Question: I have the following page:
<URL>
If you look at the top-right-hand corner, then you can see that the settings & chat pic and the username is aligning with the lower border of the profile picture.
How could I make all elements in top-right-hand-corner align in the middle of the top-bar?
The top-bar is supposed to look like that:
EDIT: I have applied the vertical-align: middle property to these elements. However, as you can see at ranganadh's <URL>, the image seems to be a bit too near to the lower corner. Any suggestions on that?
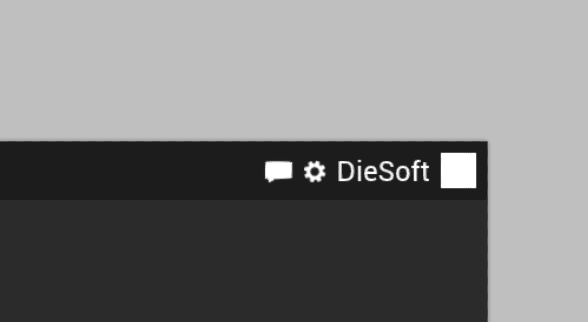
Answer: add 'vertical-align:middle' property to class '.top-right-button'
change to
'''
.top-right-button{
margin-right: 5px;
vertical-align:middle
}
'''
Check <URL>